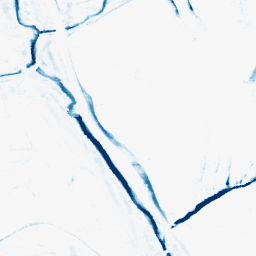
Category: morphological
Decomposition family: morphological_rect
Decomposition parameters: operation: closing
width: 10
height: 5
Upsampling method: quintic
Upsampling parameters: scale: 2
Upsampling scale: 2